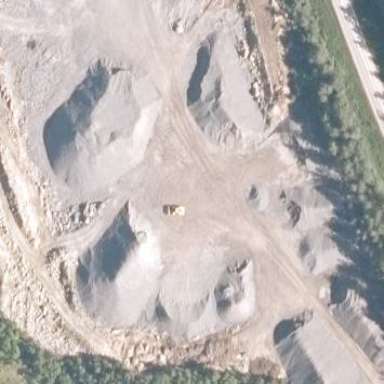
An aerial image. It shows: Quarry area.